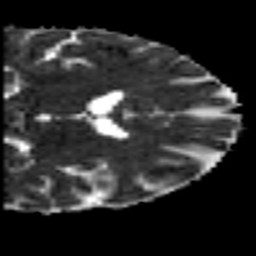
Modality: MD
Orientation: coronal
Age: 28
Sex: male
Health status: healthy
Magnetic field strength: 3 T
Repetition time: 7 s
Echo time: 0.0926 s